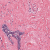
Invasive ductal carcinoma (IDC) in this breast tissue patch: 0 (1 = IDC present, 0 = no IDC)